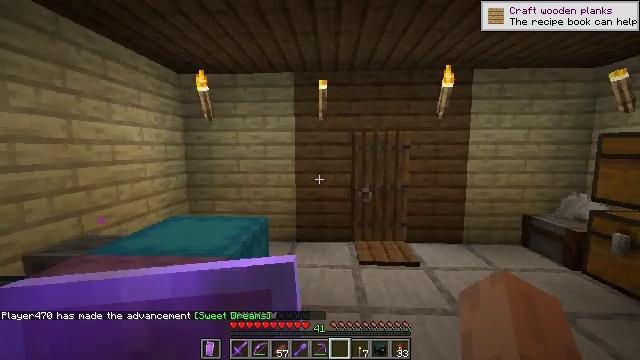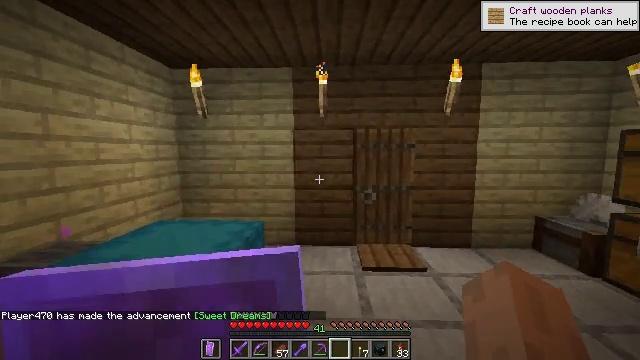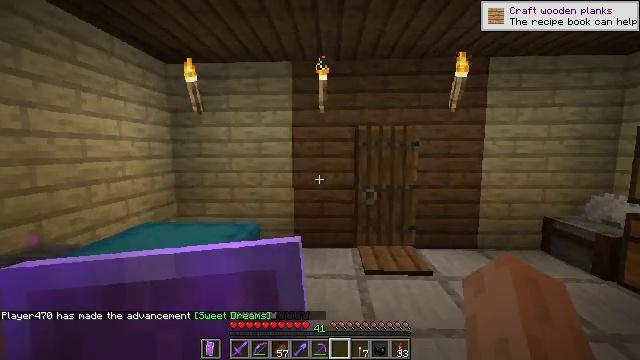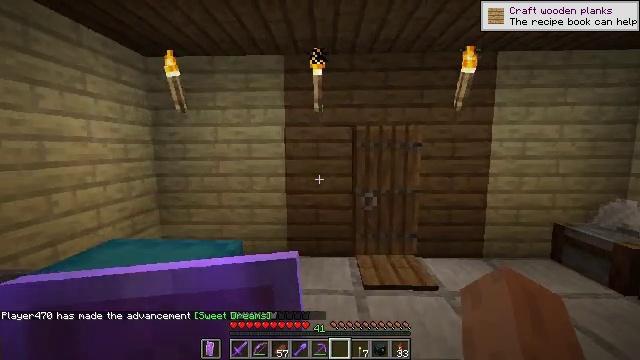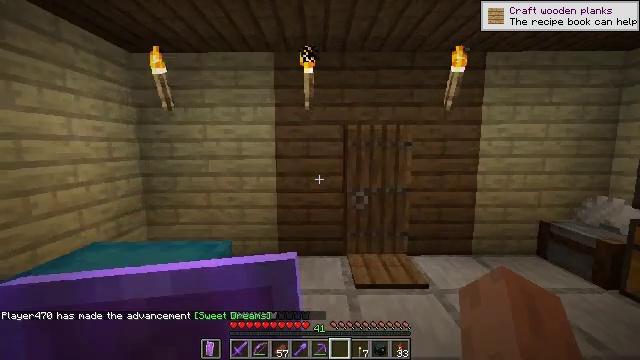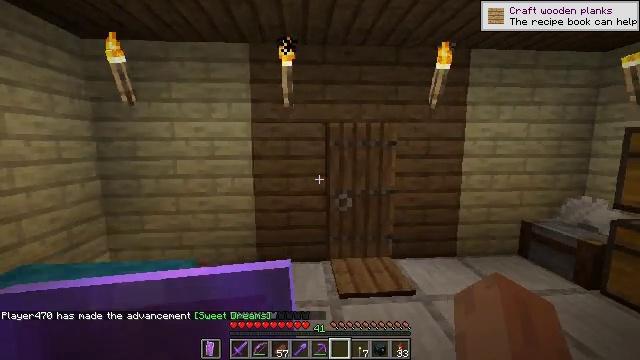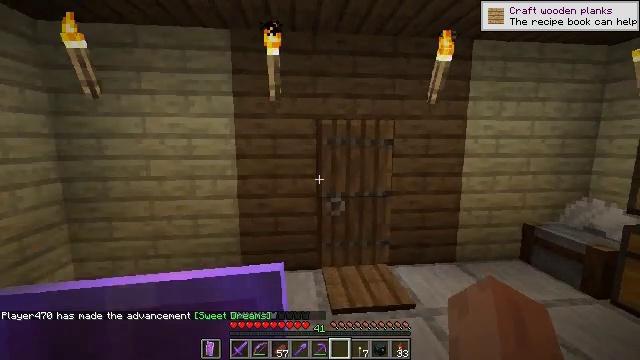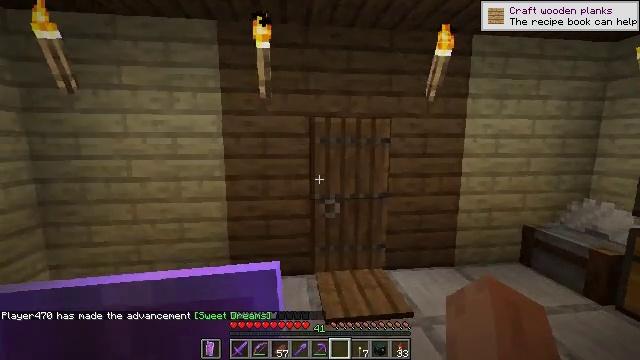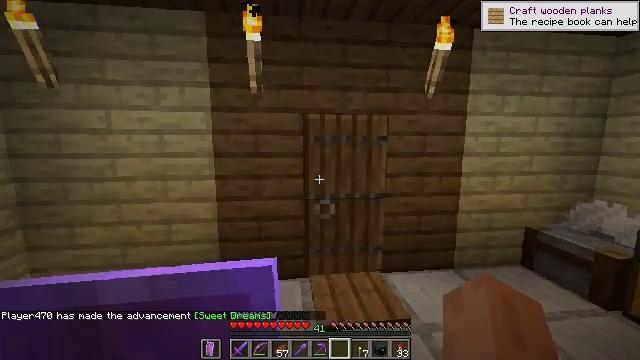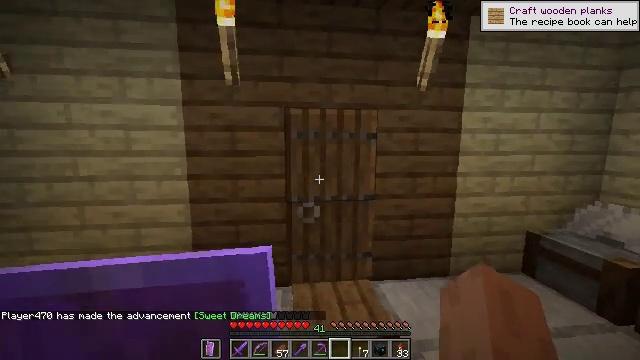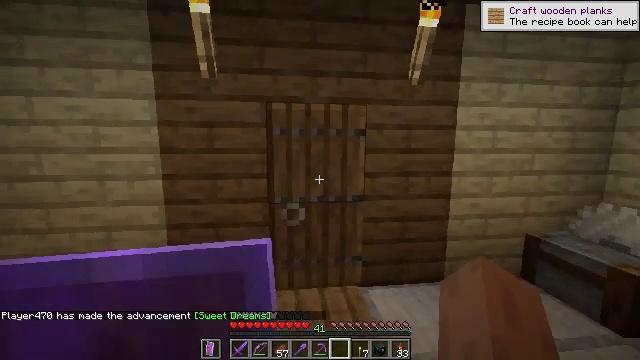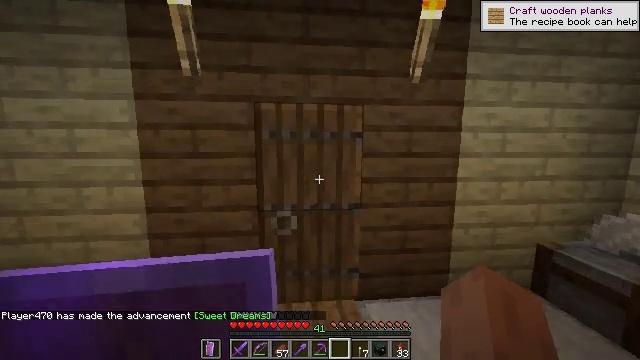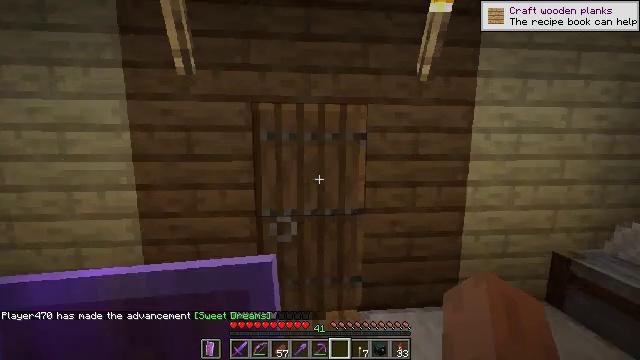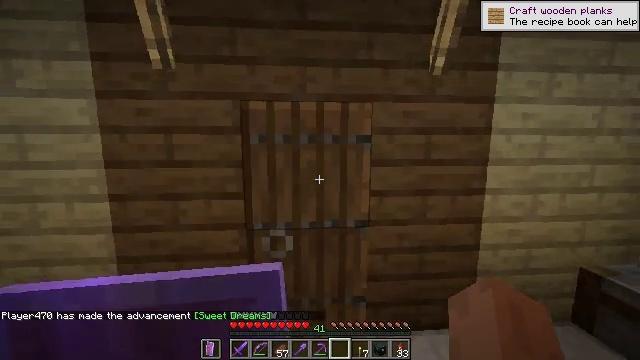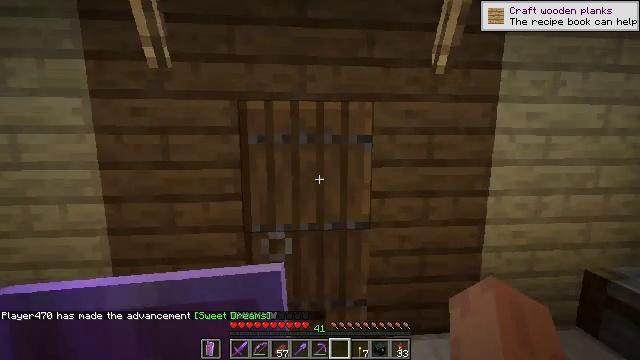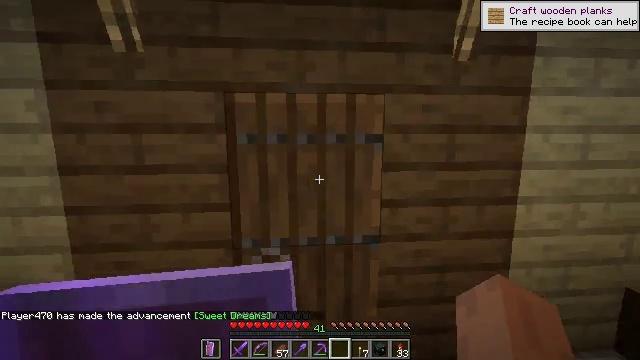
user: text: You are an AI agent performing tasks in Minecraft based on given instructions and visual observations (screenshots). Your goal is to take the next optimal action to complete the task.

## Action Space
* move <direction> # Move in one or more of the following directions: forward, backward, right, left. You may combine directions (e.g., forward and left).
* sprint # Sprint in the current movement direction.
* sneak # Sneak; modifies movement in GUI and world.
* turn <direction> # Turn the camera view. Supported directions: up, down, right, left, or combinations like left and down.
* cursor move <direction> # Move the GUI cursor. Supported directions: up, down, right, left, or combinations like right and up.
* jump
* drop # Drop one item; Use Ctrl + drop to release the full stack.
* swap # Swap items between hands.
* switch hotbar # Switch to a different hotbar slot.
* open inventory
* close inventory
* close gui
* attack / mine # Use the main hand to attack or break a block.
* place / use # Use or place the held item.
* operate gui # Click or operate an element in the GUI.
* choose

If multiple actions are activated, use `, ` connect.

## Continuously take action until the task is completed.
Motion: motion action
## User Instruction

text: Make a dark oak fence gate with the required materials in the crafting table.
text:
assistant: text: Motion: move forward
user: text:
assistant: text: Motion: move forward
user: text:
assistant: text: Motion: move forward
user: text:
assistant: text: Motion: move forward, turn right
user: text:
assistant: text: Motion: move forward, turn right
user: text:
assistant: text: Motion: move forward, turn right
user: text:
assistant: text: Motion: move forward and move right
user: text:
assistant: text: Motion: move forward and move right
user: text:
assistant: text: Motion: move forward and move right
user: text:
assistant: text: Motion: move forward and move right
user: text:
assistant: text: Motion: move forward
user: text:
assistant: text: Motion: move forward, turn left
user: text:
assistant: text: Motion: move forward
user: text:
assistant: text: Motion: move forward
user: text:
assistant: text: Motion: move forward
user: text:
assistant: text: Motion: move forward
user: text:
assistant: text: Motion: move forward
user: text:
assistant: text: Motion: move forward, turn left
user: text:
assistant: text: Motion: move forward, turn left
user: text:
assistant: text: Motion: move forward, turn left
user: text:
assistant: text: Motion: move forward, turn left
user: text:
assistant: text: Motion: move forward, turn left
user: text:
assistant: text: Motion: move forward, turn left
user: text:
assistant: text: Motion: move forward, turn left
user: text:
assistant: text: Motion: move forward
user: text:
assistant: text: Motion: move forward
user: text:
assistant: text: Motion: move forward and move right
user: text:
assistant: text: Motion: move forward and move right
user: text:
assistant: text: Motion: move forward and move right
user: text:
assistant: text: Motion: move forward and move right, turn left